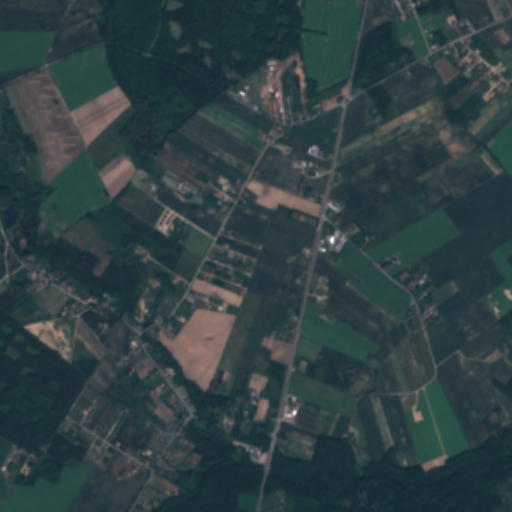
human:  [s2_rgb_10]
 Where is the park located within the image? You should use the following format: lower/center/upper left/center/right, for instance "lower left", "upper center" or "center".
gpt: The park is located in the upper left of the image.
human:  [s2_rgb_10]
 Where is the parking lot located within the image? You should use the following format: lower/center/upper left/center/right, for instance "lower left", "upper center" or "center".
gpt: The parking lot is located in the lower center of the image.
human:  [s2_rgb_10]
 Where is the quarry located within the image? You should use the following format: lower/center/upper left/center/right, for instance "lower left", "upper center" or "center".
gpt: The quarry is located in the upper left of the image.
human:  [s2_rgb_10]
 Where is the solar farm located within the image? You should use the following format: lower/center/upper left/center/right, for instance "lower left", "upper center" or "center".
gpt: The solar farm is located in the center of the image.
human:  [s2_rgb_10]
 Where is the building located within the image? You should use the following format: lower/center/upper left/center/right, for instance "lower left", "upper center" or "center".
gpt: There is no building in the image.